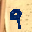
Label: 9